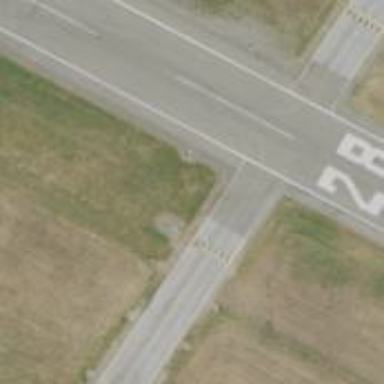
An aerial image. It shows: Image of taxiway at airport.